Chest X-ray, PA view. Patient: 44 years old, sex M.
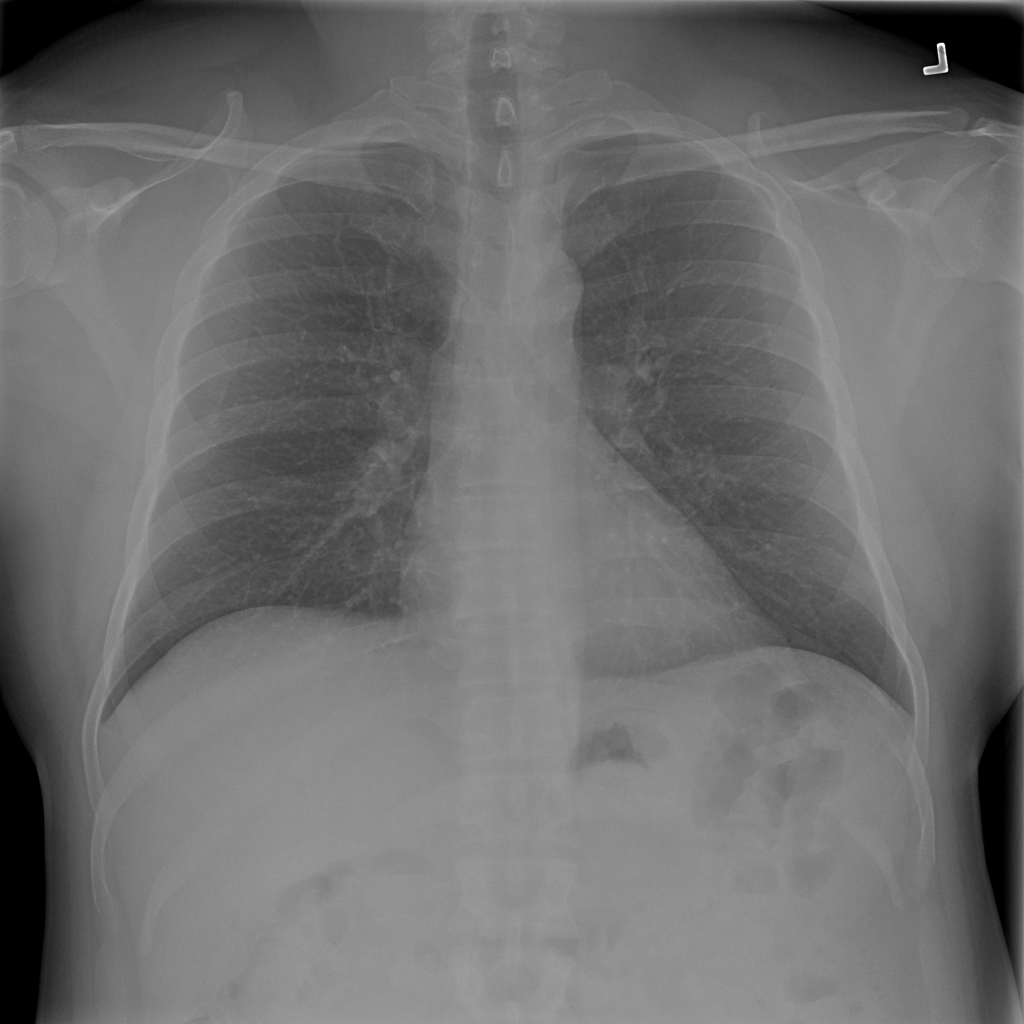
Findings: No Finding